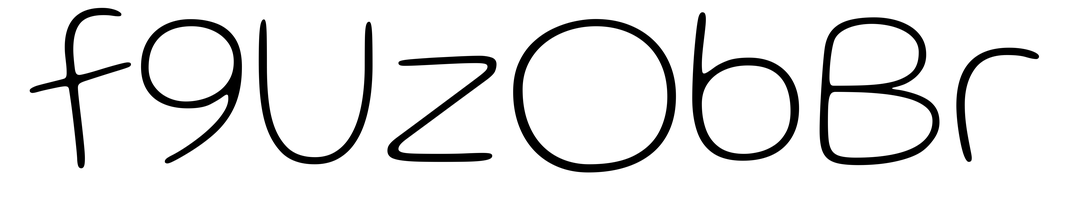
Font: Gluten_Thin